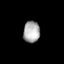
Tissue: lung
Cell type: Epithelial cells
Senescence score: 0.2399
Nuclear area (px): 348
Mean DAPI intensity: 170.351